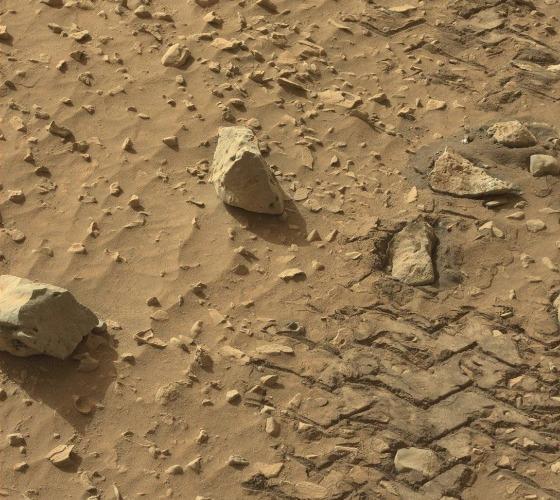
Terrain classes present: Gravel / Sand / Soil, Rock, Shadow, Track